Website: walmart
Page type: receipt
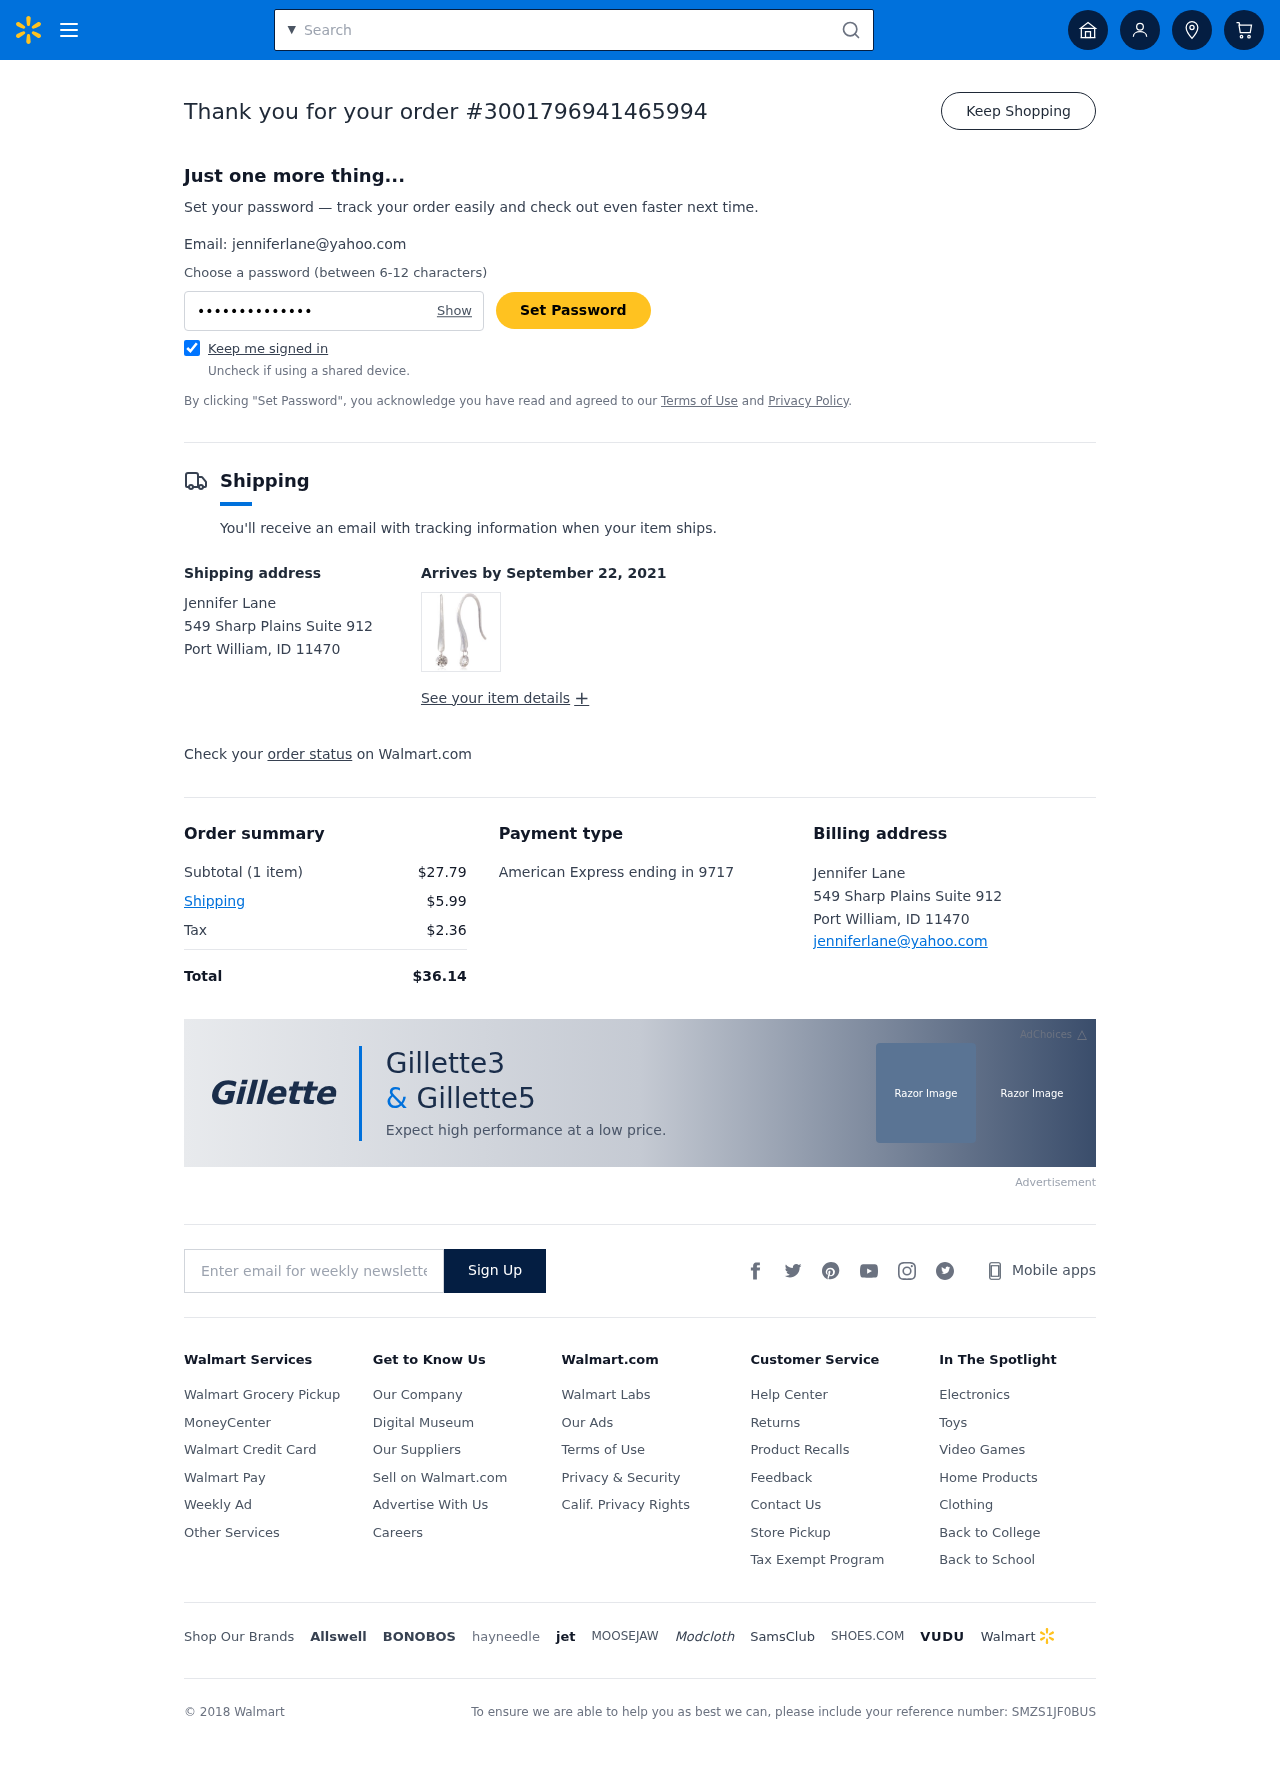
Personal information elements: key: PII_CARD_LAST4
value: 9717
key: PII_CARD_TYPE
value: American Express
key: PII_CITY_STATE_ZIP
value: Port William, ID 11470
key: PII_EMAIL
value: jenniferlane@yahoo.com
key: PII_FULLNAME
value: Jennifer Lane
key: PII_STREET
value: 549 Sharp Plains Suite 912
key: PII_FULLNAME2
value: Jennifer Lane
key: PII_CITY
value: Port William
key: PII_STATE_ABBR
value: ID
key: PII_POSTCODE
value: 11470
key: PII_POSTCODE_FULL
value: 11470
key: PII_CITY_STATE
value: Port William, ID
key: PII_POSTCODE_NUMERIC
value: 11470
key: PII_EMAIL2
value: jenniferlane@yahoo.com
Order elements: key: ORDER_ID
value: #3001796941465994
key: ORDER_DELIVERY_DATE
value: September 22, 2021
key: ORDER_NUM_ITEMS
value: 1 item
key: ORDER_SUBTOTAL
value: $27.79
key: ORDER_SHIPPING_COST
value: $5.99
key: ORDER_TAX
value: $2.36
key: ORDER_TOTAL
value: $36.14
Search elements: key: HEADER_SEARCH
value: Search